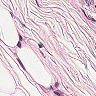
Metastatic tissue present: no